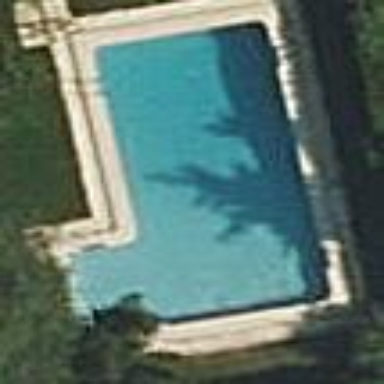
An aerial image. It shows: Swimming pool located in leisure land.